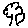
Label: tree